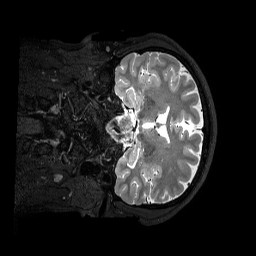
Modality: T2w
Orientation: coronal